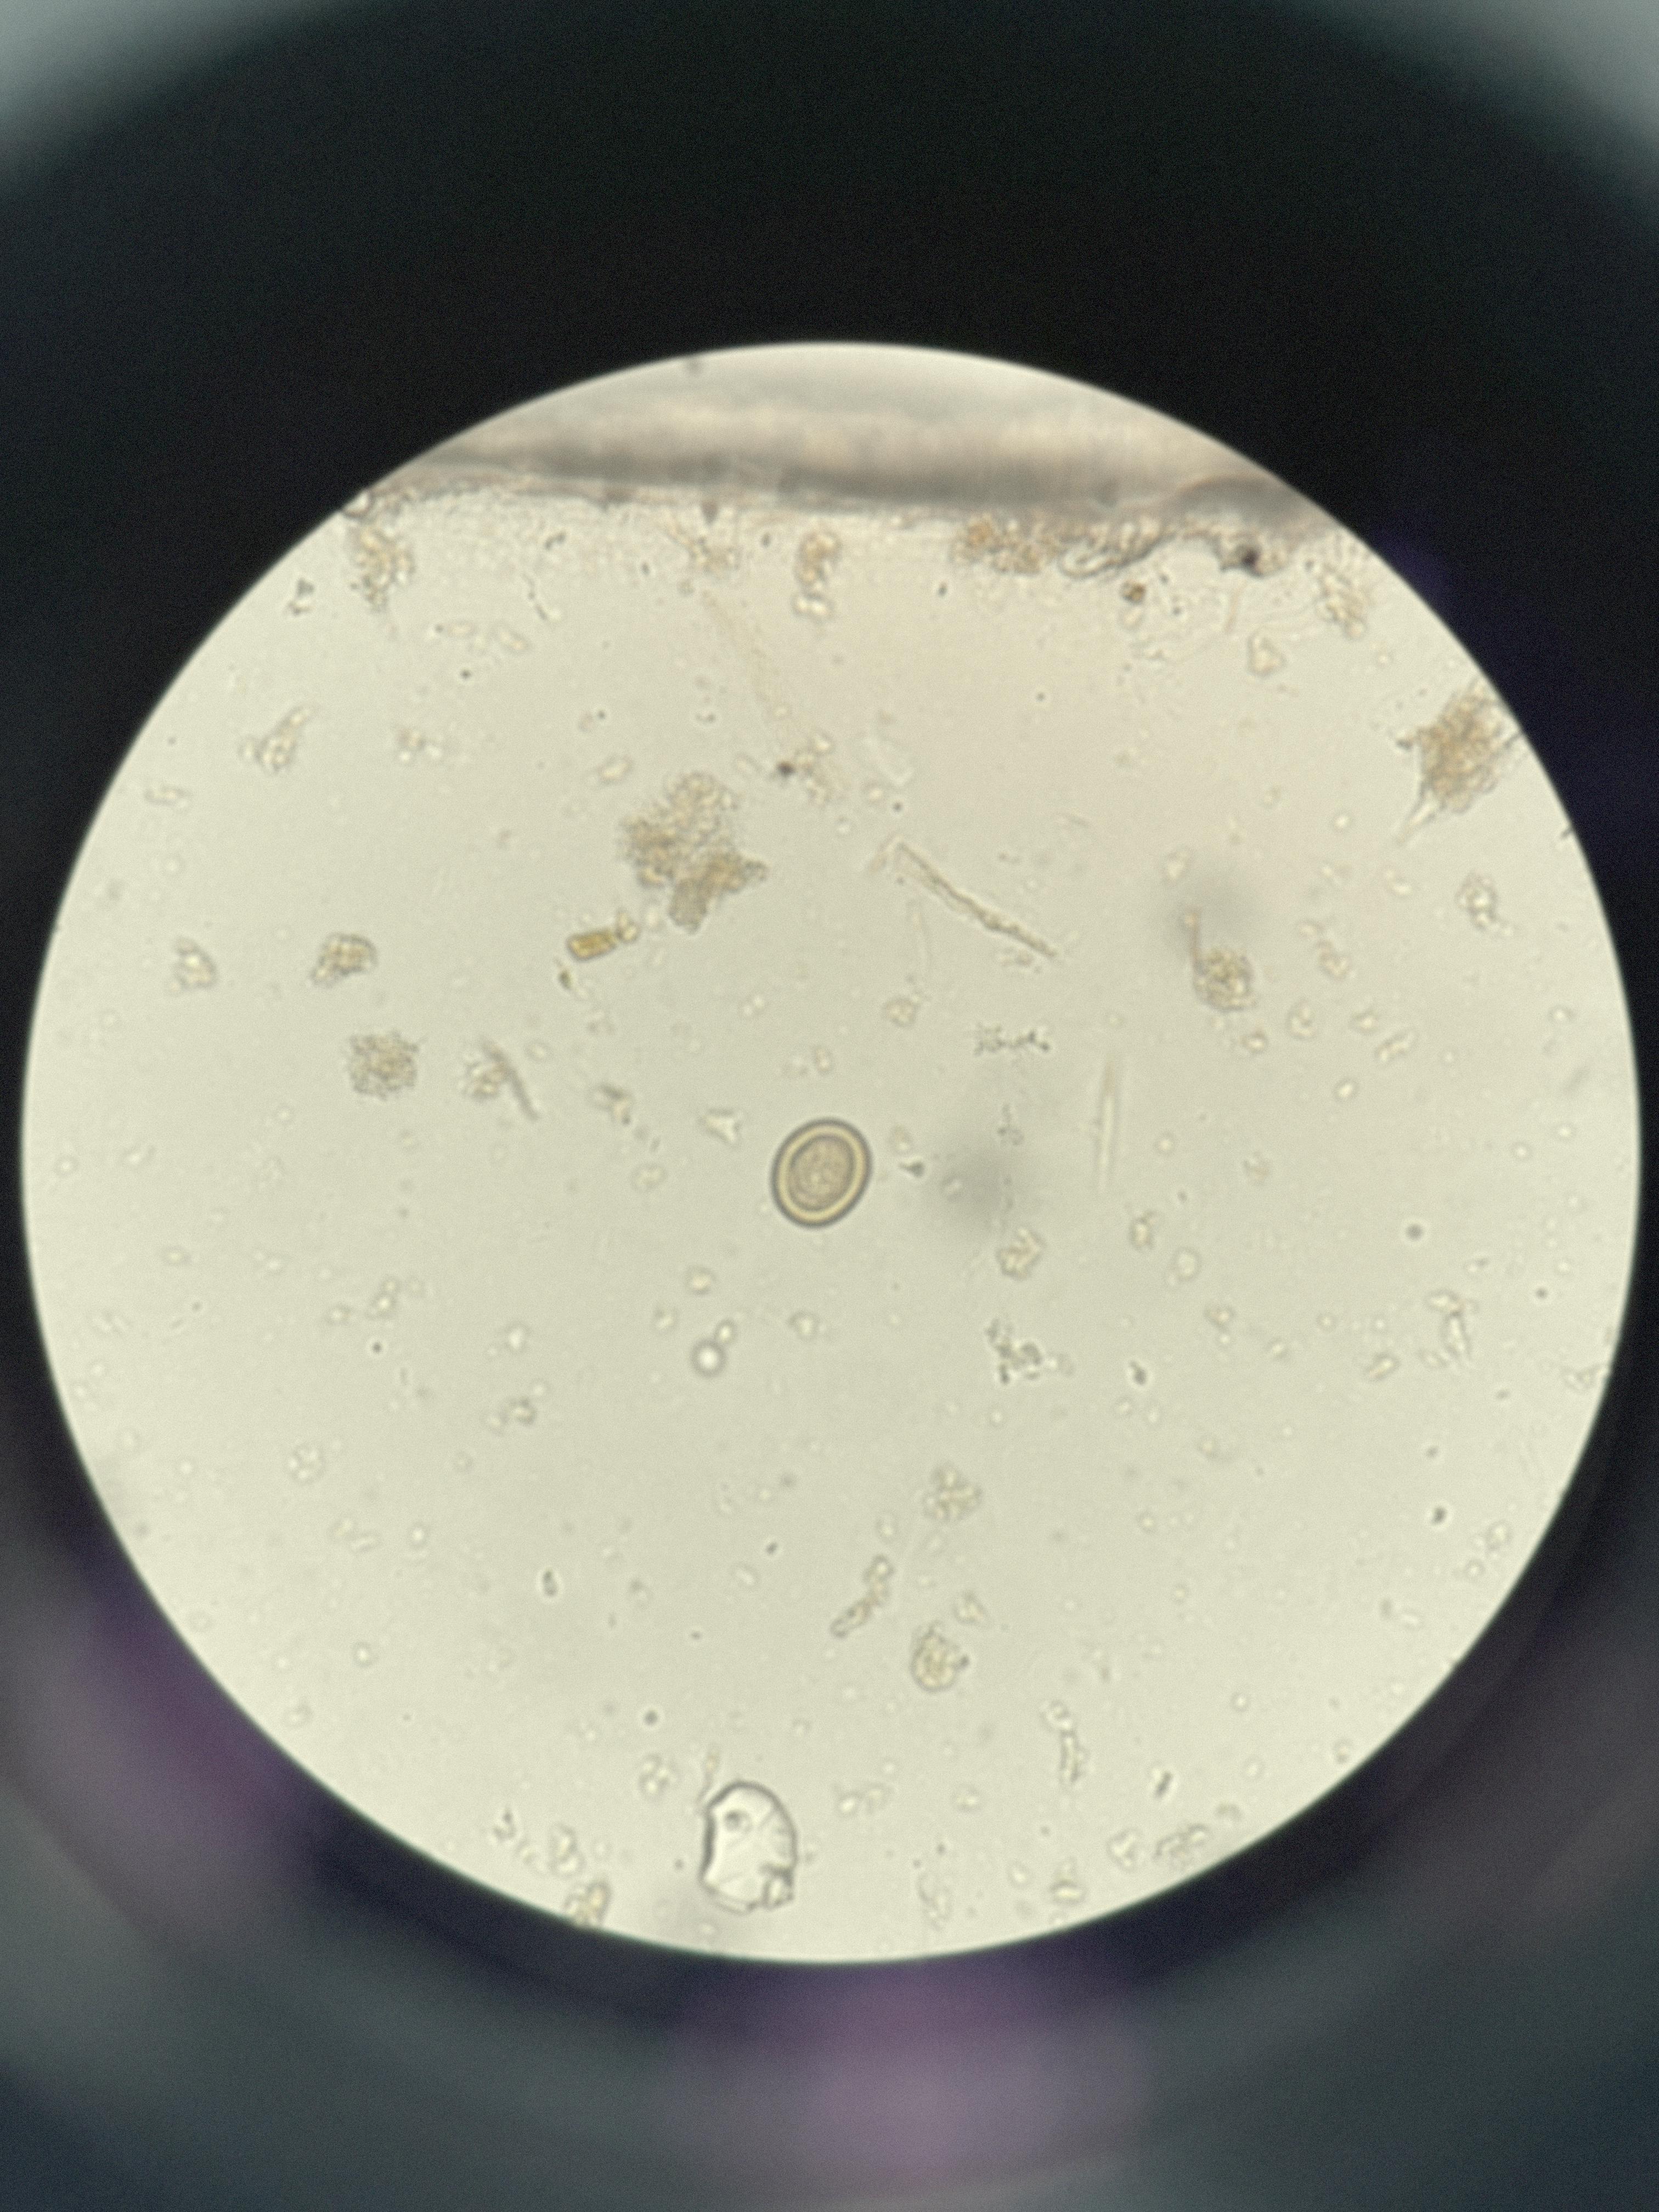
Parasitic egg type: Taenia spp. egg